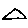
Label: triangle